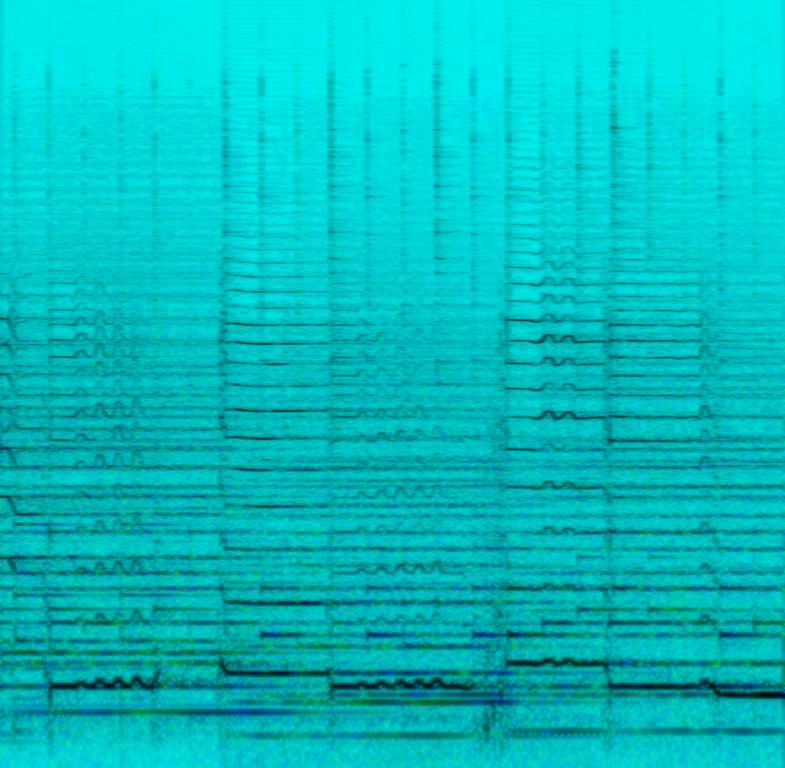
The song is an instrumental. The tempo is medium with an electric guitar playing a dreamy solo with a keyboard accompaniment , string section harmony and rhythmic percussion rhythm. The song is passionate and emotional. The song is a rock guitar instrumental.